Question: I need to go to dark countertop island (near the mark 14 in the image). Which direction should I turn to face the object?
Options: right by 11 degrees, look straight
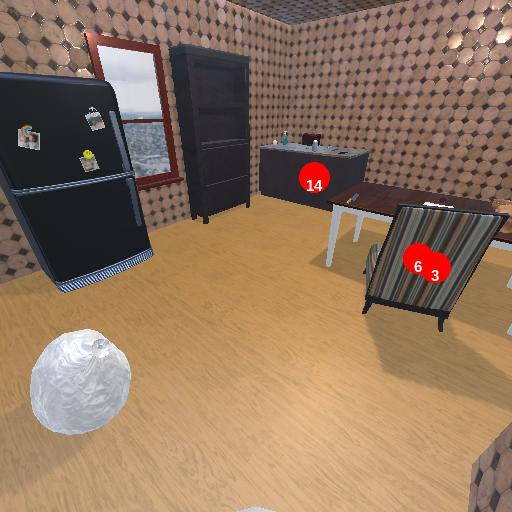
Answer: right by 11 degrees